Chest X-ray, PA view. Patient: 51 years old, sex F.
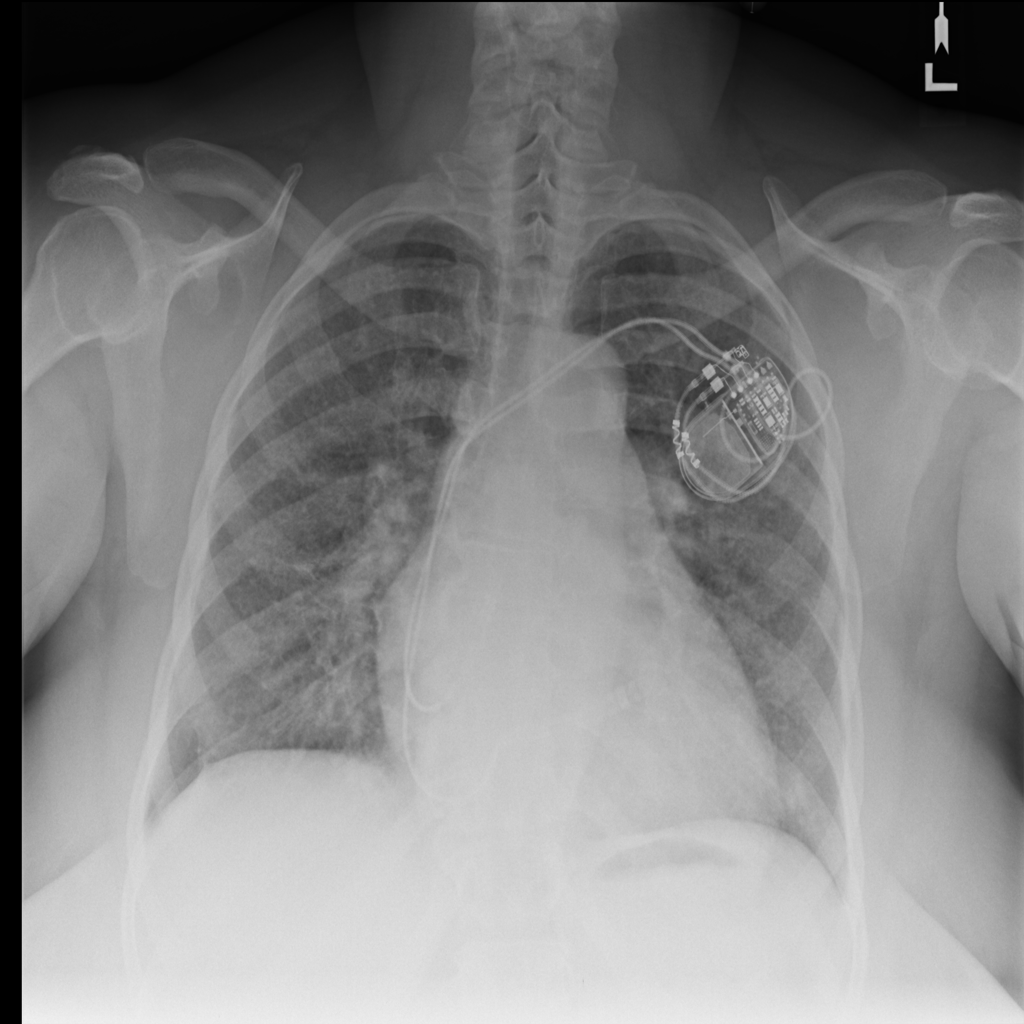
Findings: Pneumothorax